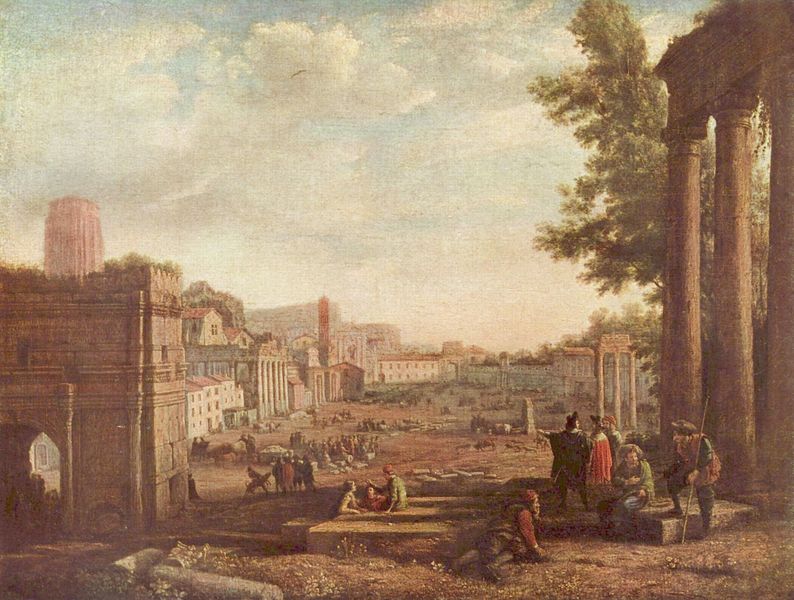
Titel: Campo Vaccino
Künstler: Claude Lorrain
Standort: Paris
Institution: Musée du Louvre
Schlagwörter: baum, gemälde, himmel, mann, vogel, weiß, wolken, bäume, frauen, grün, landschaft, menschen, sand, sitzen, stadt, blumen, braun, grau, licht, männer, säule, säulen, unterhalten, ausblick, gebäude, gras, haus, hund, rot, tier, tiere, wolke, leute, menge, alt, architektur, mensch, stehen, stein, steine, häuser, weide, pflanzen, renaissance, stock, turm, aussicht, farbig, liegen, ansicht, bogen, italien, ort, perspektive, unterhaltung, vedute, stab, dorf, dächer, herde, platz, matt, romantik, staffage, trümmer, zeigen, tor, gruppen, stadtansicht, kolonnade, ruine, antike, türme, palast, torbogen, ruinen, rom, kapitell, portal, antik, vatikan, platten, tempel, speer, dorisch, hirten, steinplatten, verfallen, forum, forum romanum, vergangenheit, triumphbogen, lagern, paltz, ausgrabung, pilger, pfanze, lorrain, steinplatte, claude lorrain, staffelfiguren, colosseum, romanum, dezent, himmelwolken, landschafr, ansichts, campo, sozuen, staffe, tik, ruinen und menschen, gebeude, vorstadtszene